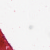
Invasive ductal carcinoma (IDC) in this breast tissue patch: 0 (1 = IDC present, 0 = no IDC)